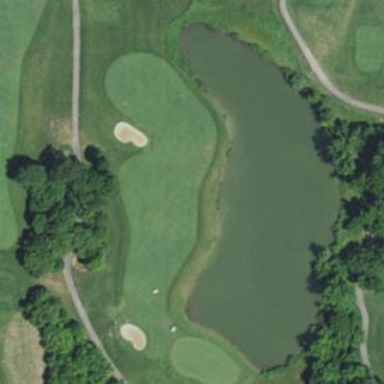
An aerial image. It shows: Water hazard on golf course. The hazard is natural water feature.